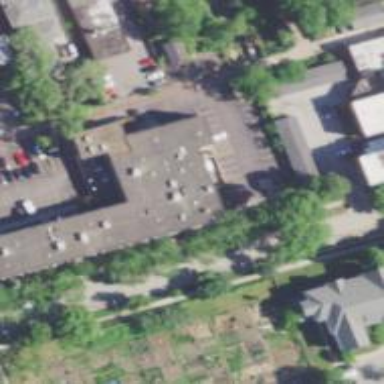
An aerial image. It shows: Nursing home building.